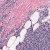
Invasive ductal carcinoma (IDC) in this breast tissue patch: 0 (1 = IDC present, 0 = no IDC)